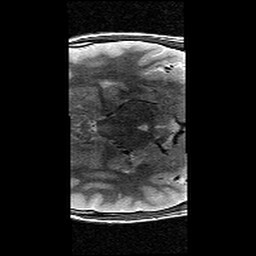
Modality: T2w
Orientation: axial
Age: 13
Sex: male
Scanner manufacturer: siemens
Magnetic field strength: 3 T
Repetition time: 9.23 s
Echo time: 0.067 s